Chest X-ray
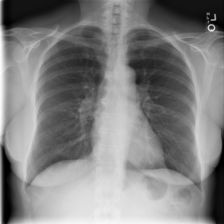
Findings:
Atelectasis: negative
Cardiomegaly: negative
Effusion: negative
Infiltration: negative
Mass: negative
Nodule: negative
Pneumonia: negative
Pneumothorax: negative
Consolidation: negative
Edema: negative
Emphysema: negative
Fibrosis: negative
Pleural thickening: negative
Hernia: negative